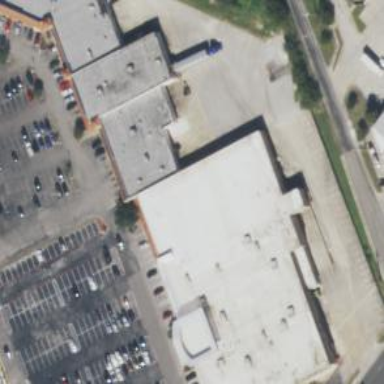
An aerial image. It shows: Fitness center building.